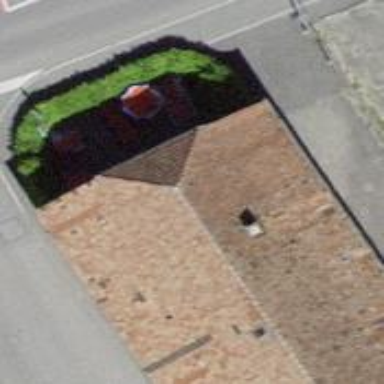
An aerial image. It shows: Restaurant.